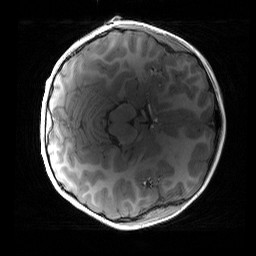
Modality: T1w
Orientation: axial
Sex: male
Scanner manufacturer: siemens
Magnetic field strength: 3 T
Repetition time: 1.9 s
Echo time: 0.00243 s